Aerial crown-view tile of a tropical tree (Barro Colorado Island, Panama), acquired 20250512:
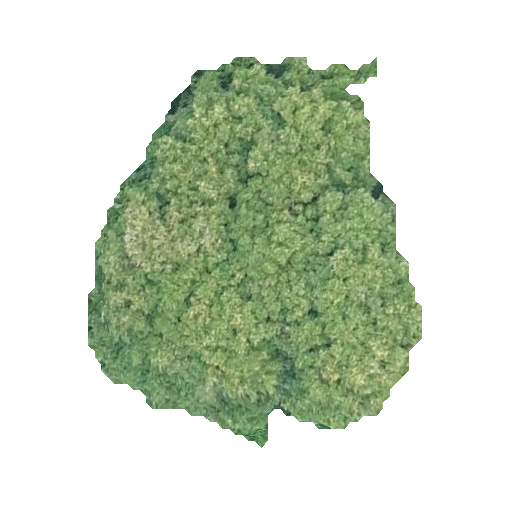
Species: Prioria copaifera
GBIF accepted scientific name: Prioria copaifera
Crown area: 137.173 m²